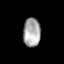
Tissue: lung
Cell type: T cells
Senescence score: 0.193
Nuclear area (px): 483
Mean DAPI intensity: 169.356